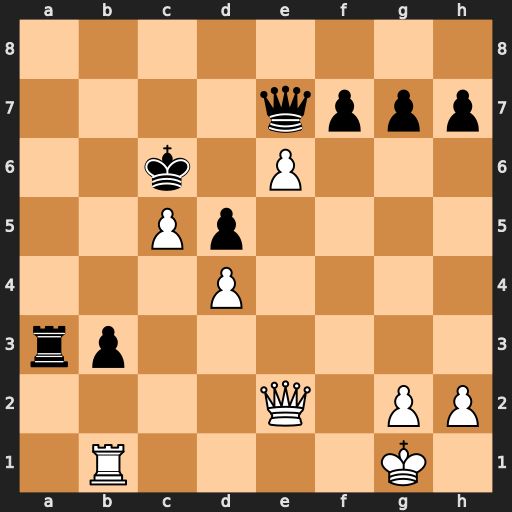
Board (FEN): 8/4qppp/2k1P3/2Pp4/3P4/rp6/4Q1PP/1R4K1
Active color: w
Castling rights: -
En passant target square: -
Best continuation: Qb2 Qxe6 Qxa3